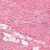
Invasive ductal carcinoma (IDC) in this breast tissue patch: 0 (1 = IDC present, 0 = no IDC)